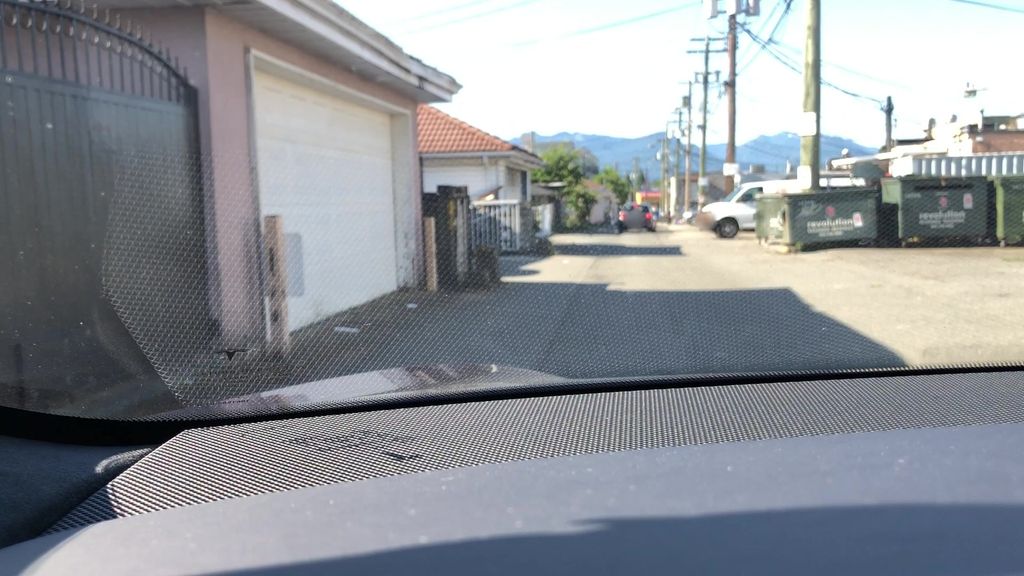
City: vancouver